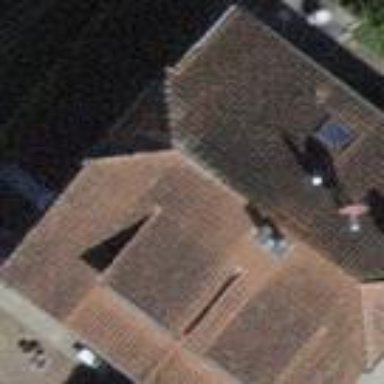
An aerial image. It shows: Building with tile roof.